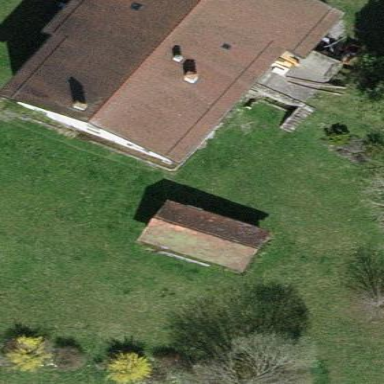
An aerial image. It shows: Farm building.